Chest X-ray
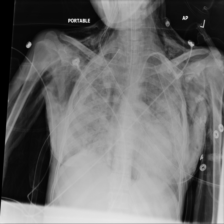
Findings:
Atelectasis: negative
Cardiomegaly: negative
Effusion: negative
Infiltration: negative
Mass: negative
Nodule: negative
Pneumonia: negative
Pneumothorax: negative
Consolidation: negative
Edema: negative
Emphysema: positive
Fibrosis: negative
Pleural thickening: negative
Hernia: negative